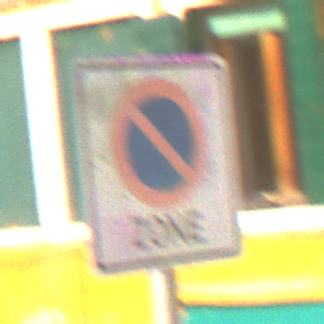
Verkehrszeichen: BeginnEingeschraenktesHalteverbotZone
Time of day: MorningAfternoon
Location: Outdoor (Urban)
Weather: Clear
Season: NotSpecified
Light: Natural